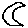
Label: moon